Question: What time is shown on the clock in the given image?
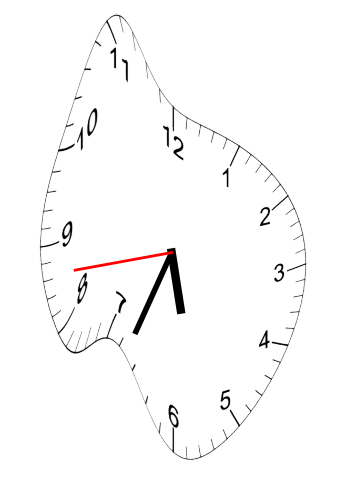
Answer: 05:33:43